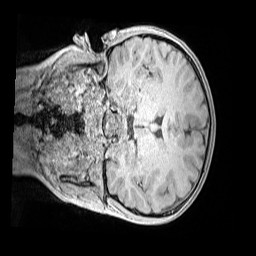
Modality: MP2RAGE
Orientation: coronal
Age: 10
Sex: male
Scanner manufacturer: siemens
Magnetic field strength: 3 T
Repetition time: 4 s
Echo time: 0.00299 s